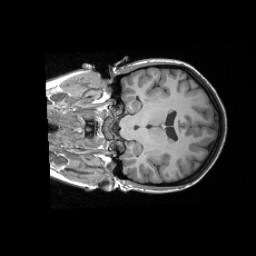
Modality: T1w
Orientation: coronal
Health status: healthy
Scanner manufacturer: siemens
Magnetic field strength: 3 T
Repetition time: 2.3 s
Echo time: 0.00285 s